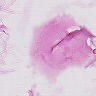
Metastatic tissue present: no